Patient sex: M
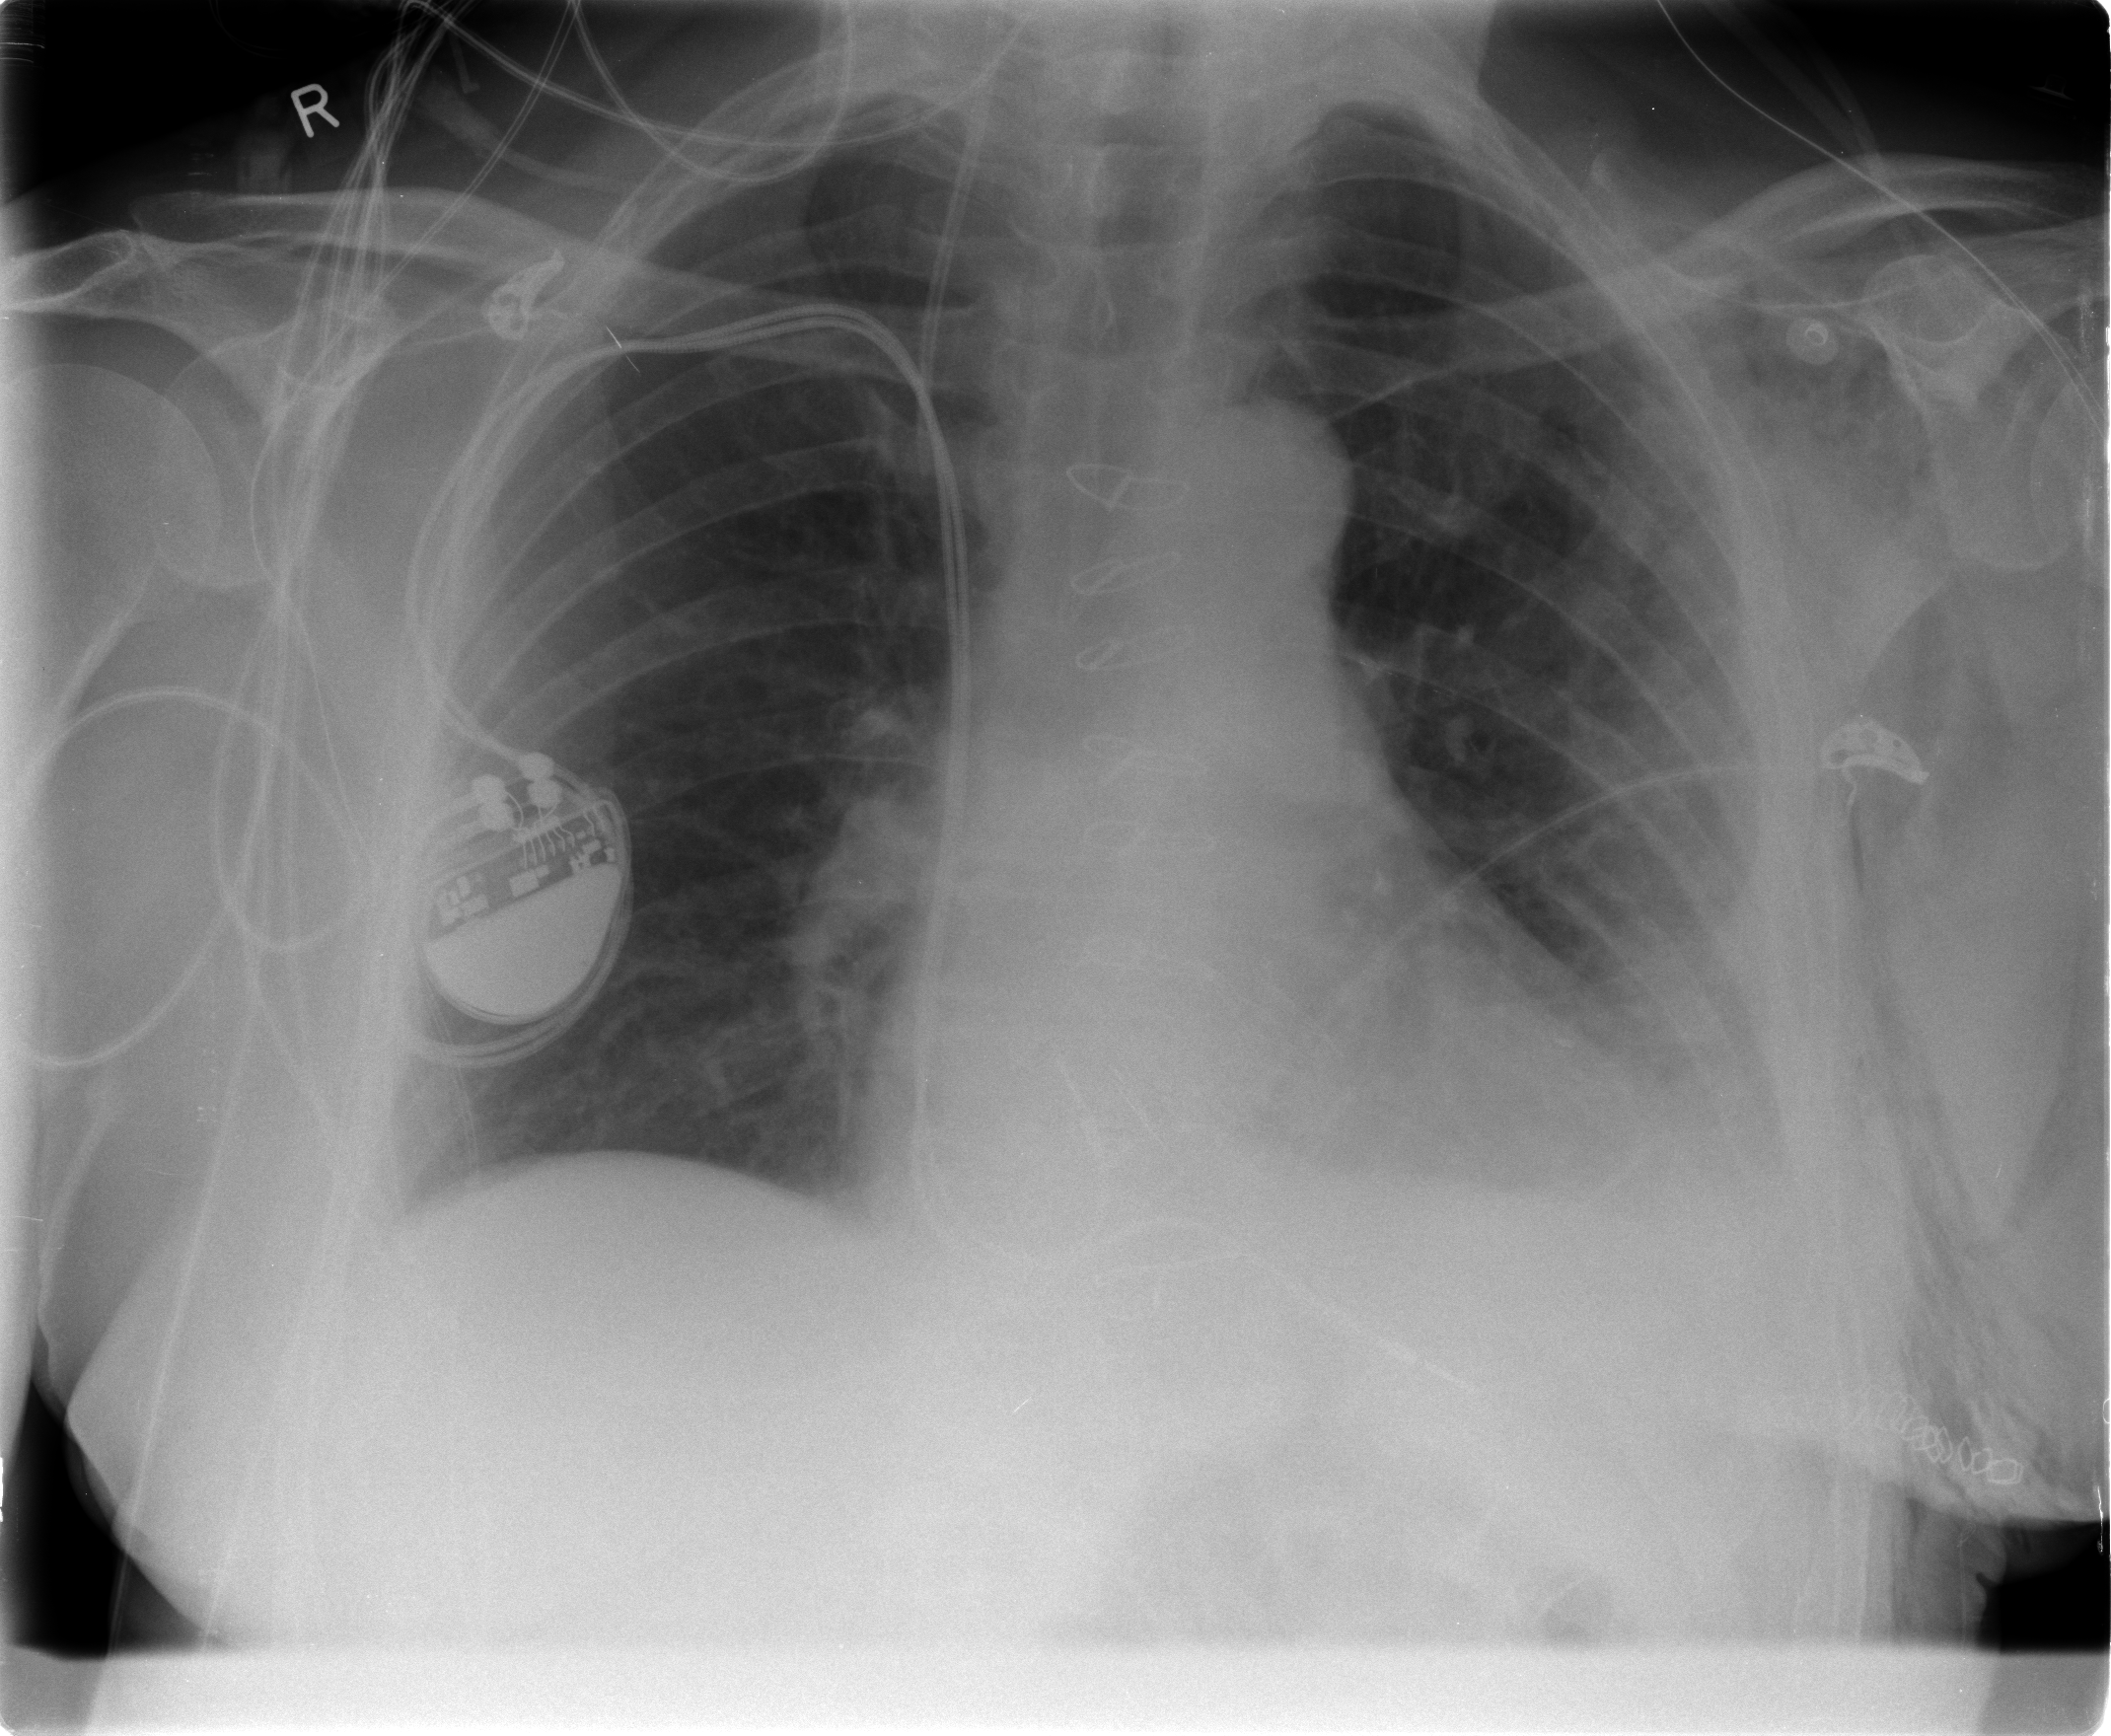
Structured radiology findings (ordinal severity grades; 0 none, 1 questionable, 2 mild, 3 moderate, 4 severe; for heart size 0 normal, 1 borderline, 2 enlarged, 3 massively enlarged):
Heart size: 0
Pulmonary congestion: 2
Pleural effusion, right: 0
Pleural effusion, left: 2
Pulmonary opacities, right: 0
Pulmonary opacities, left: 0
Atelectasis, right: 0
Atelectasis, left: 2